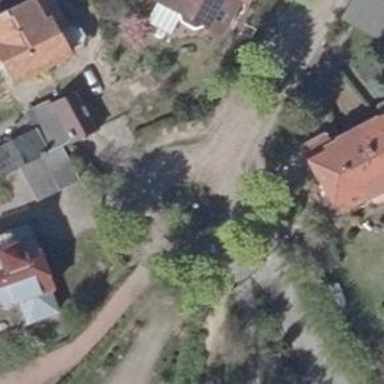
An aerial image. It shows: Residential road with cobblestone surface.